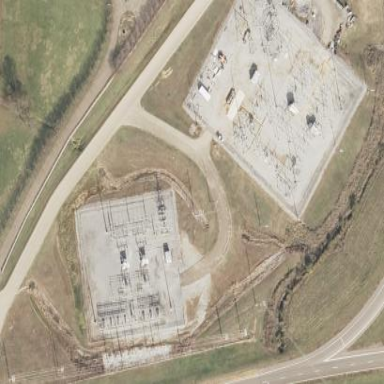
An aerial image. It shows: Fenced power substation at the transmission level.